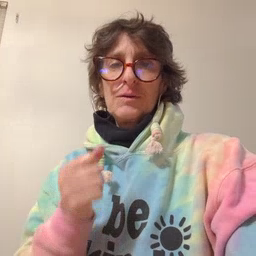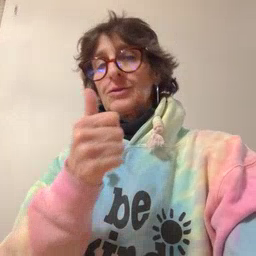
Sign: yourself